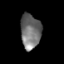
Tissue: skin
Cell type: Epithelial cells
Senescence score: 0.2385
Nuclear area (px): 688
Mean DAPI intensity: 113.116